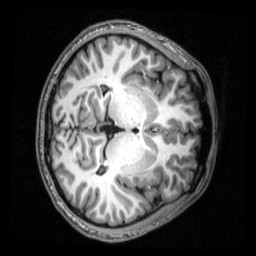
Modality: T1w
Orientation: axial
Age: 21
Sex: male
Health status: healthy
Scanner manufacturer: siemens
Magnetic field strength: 3 T
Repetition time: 2.53 s
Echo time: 0.00339 s